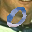
Label: 0